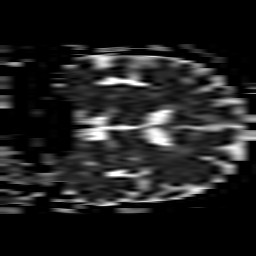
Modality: ADC
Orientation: coronal
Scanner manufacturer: philips
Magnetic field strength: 3 T
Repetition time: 4.005 s
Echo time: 0.06134 s